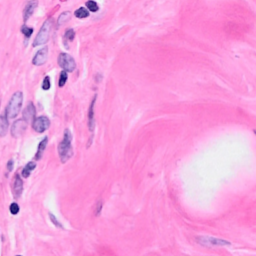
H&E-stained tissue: Breast